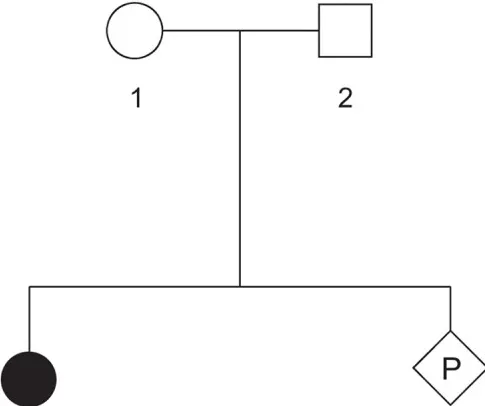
Pedigree of a Chinese family at-risk for recurrence of Alagille syndrome (ALGS). (A) Arrow indicates the proband. All family members were subjected to genetic analysis.
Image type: radiology (ct)